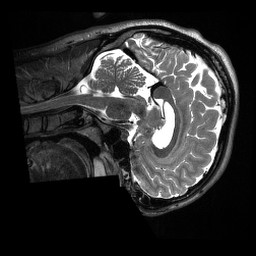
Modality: T2w
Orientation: sagittal
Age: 21
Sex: male